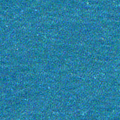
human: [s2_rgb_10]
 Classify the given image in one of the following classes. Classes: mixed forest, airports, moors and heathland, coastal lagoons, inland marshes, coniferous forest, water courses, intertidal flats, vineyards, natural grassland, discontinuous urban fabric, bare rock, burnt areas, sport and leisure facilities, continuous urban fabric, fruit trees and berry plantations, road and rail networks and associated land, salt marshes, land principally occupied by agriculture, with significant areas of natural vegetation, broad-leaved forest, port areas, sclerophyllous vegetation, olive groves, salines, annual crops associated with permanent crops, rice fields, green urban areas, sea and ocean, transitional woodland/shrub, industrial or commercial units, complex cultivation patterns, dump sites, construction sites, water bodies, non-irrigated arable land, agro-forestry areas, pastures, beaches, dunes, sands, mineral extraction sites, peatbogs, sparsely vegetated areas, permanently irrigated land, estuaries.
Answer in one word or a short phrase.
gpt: sea and ocean